Interaction volume radius: 5 \u00c5
Interaction volume height: 30 \u00c5
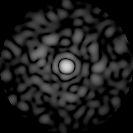
Disorder parameter: 0.8332